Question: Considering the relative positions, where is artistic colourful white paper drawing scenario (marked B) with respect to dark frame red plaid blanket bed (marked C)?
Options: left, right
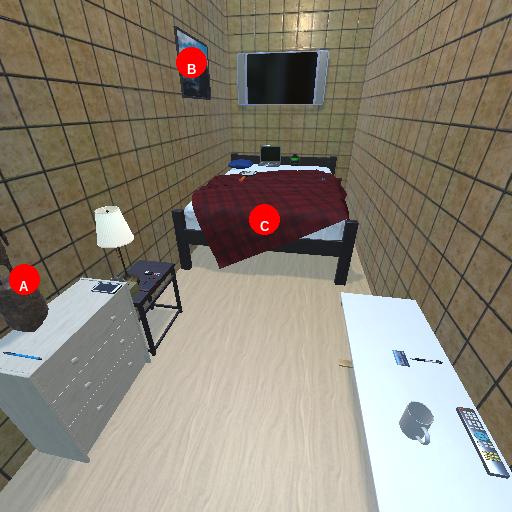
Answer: left